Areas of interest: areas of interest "Hongshan Forest Zoo"
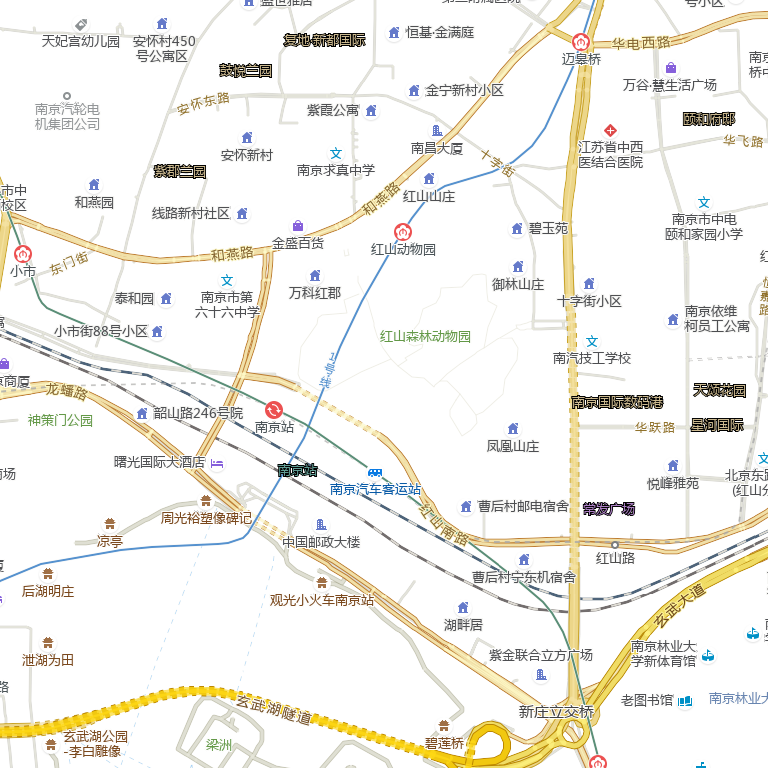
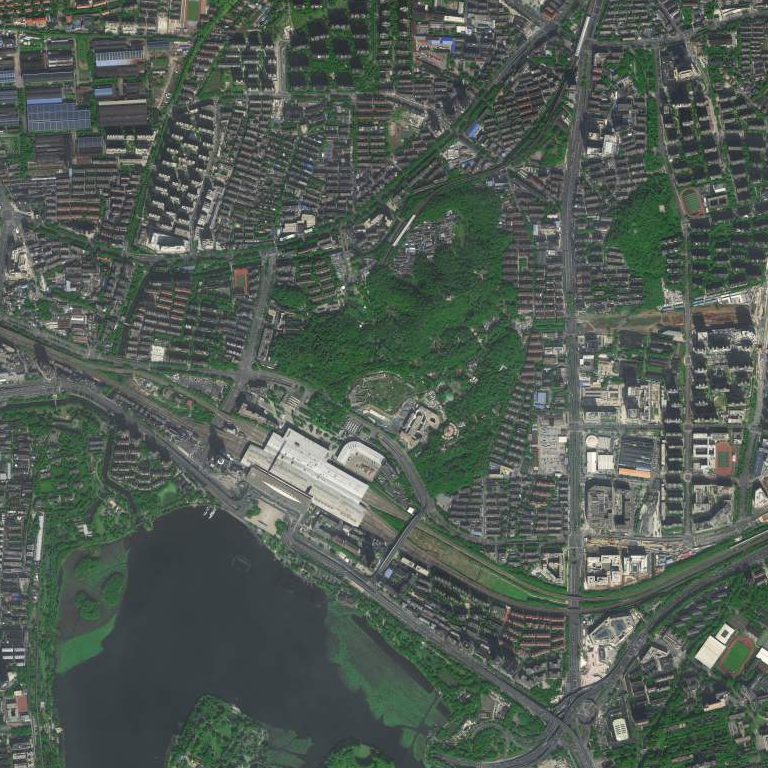